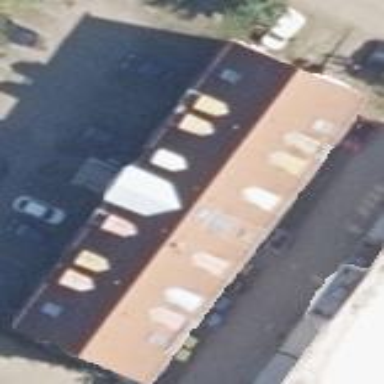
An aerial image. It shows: Commercial building with gabled roof.